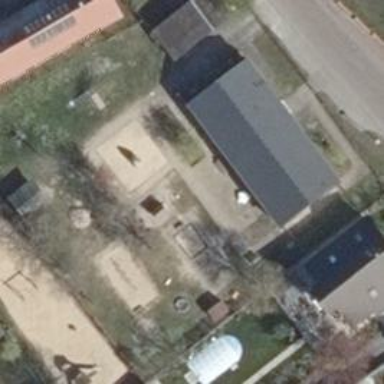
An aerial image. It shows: Kindergarten.